Aerial crown-view tile of a tropical tree (Barro Colorado Island, Panama), acquired 20250512:
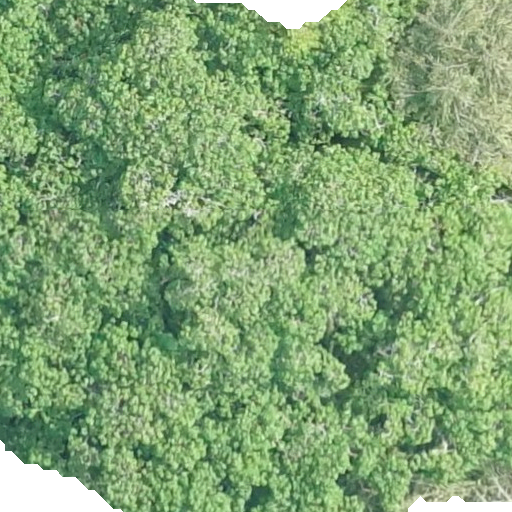
Species: Hura crepitans
GBIF accepted scientific name: Hura crepitans
Crown area: 545.208 m²